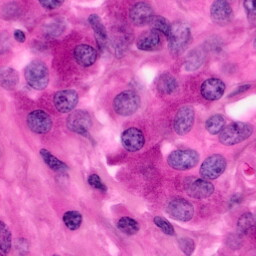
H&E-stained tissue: Pancreatic